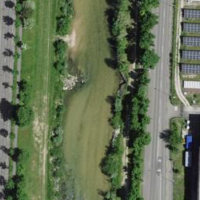
EUNIS habitat code: 54
Species observed at this site:
Troglodytes troglodytes